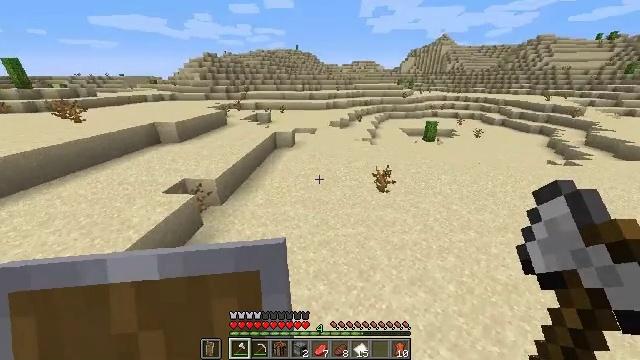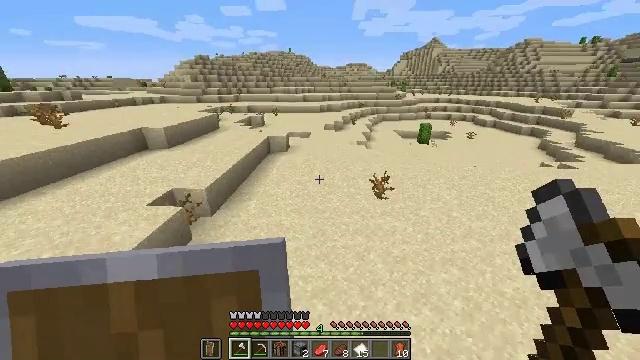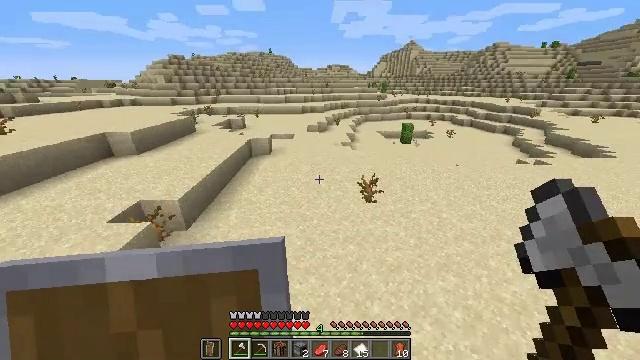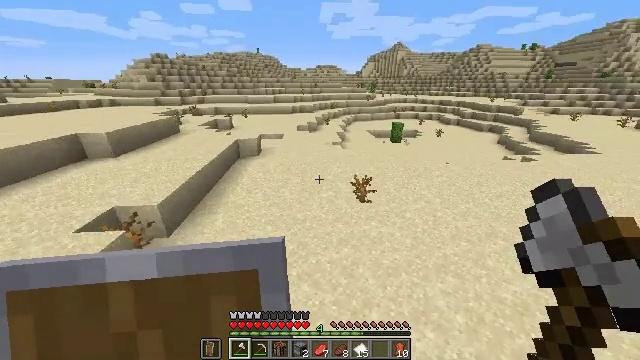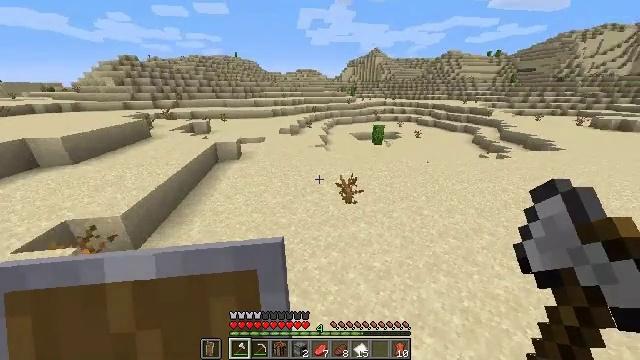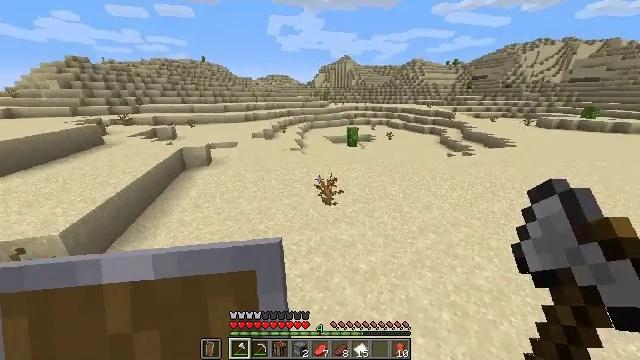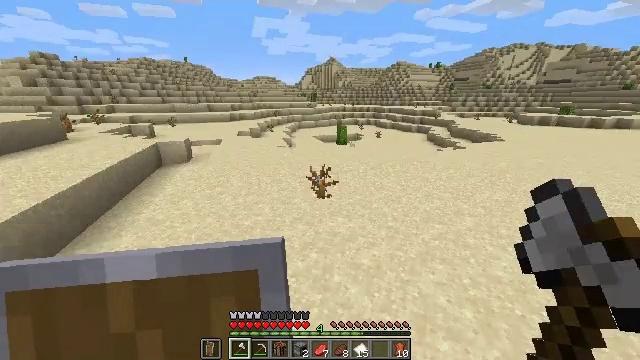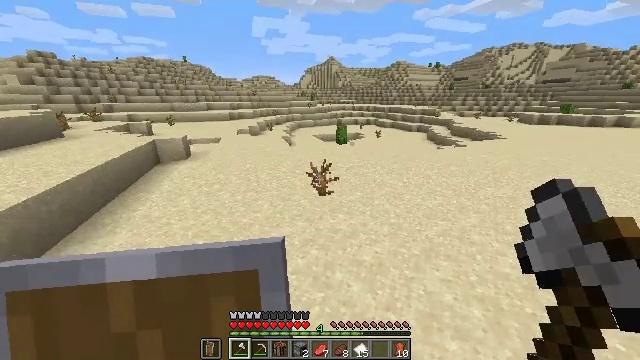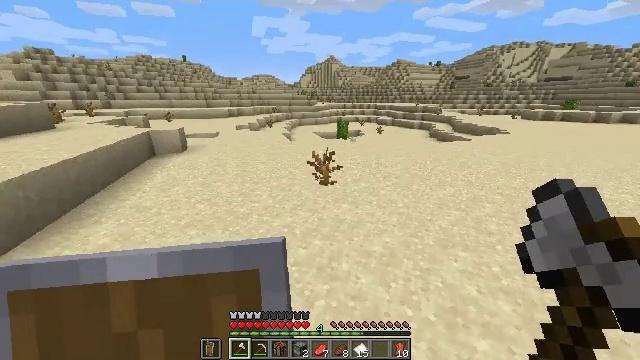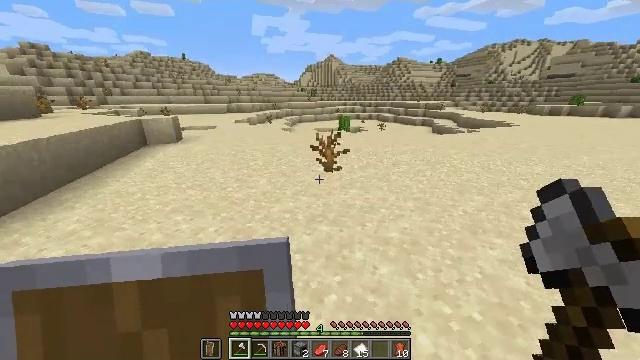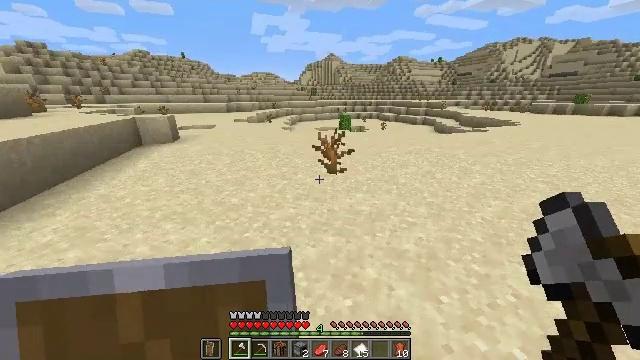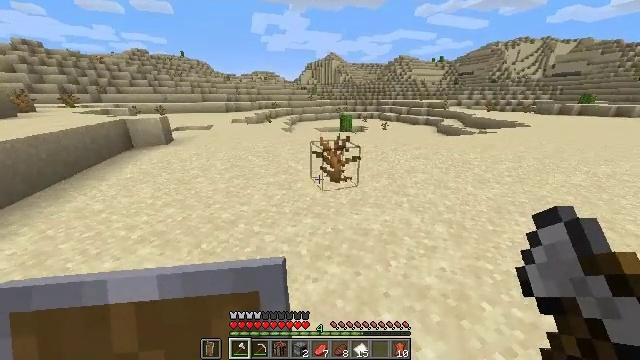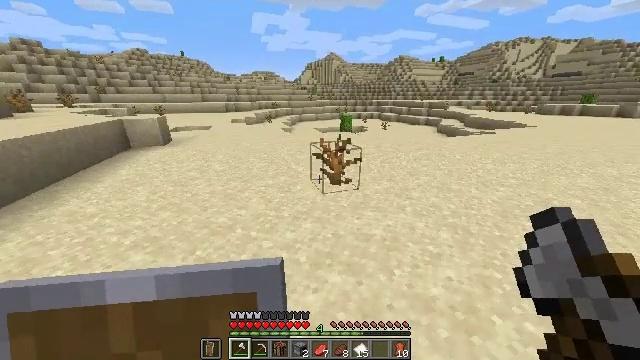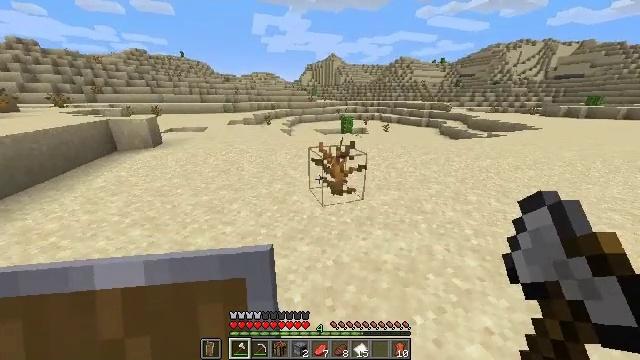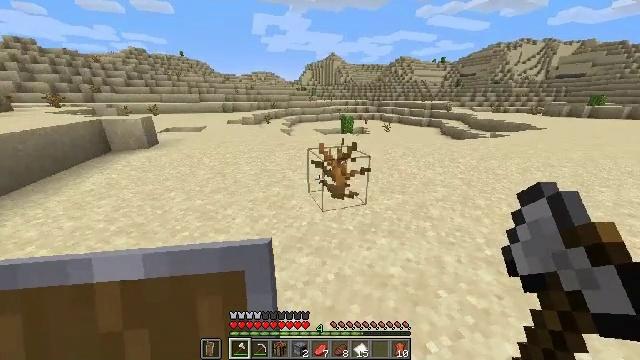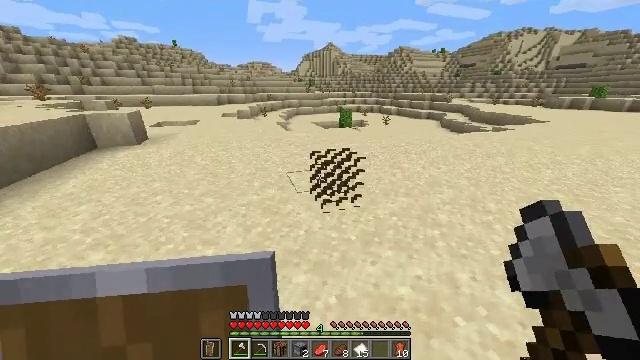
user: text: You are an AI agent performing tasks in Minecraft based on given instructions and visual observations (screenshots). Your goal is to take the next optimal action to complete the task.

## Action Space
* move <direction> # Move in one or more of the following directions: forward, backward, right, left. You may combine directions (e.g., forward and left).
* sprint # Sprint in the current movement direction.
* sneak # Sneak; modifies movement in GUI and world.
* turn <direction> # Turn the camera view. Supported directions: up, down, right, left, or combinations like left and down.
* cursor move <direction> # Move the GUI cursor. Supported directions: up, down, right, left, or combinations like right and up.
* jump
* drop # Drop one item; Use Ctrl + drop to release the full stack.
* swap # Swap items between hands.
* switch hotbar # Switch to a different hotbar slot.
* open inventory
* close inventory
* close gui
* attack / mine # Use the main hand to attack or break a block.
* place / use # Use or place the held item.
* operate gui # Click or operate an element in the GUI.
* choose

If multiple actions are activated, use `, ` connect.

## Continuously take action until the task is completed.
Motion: motion action
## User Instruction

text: Break the dead bush for sticks.
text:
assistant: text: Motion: move right, sprint, turn right, jump
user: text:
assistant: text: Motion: move right, sprint, turn right, jump
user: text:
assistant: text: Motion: move right, sprint, turn right, jump
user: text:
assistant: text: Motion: sprint, turn right and up, jump
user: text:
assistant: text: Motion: sprint, turn right and up, jump
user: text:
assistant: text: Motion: sprint, turn right, jump
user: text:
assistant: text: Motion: sprint, jump
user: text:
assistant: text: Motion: sprint
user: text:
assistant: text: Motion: sprint
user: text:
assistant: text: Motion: sprint
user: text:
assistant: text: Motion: sprint
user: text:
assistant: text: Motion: sprint
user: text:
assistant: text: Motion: sprint
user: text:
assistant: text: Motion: sprint
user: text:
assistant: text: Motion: sprint, turn down, attack / mine
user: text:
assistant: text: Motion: sprint, turn down, attack / mine
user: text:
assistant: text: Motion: move right, sprint, turn down, attack / mine
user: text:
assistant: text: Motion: move right, sprint
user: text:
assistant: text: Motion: move right, sprint, turn left
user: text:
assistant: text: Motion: move right, sprint, turn left and down
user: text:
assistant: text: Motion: move right, sprint, turn left and down
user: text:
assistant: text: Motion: sprint, turn left and down
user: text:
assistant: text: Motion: sprint, turn left
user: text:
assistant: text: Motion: sprint, turn left
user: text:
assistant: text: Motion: sprint, turn left
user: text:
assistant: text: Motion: sprint, turn left
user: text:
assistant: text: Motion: sprint, turn left and up
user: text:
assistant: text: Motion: sprint, turn left and up
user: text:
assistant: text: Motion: sprint, turn left and up
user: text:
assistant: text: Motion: sprint, turn left and up